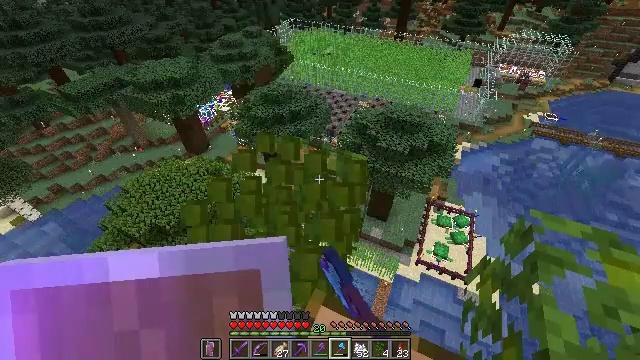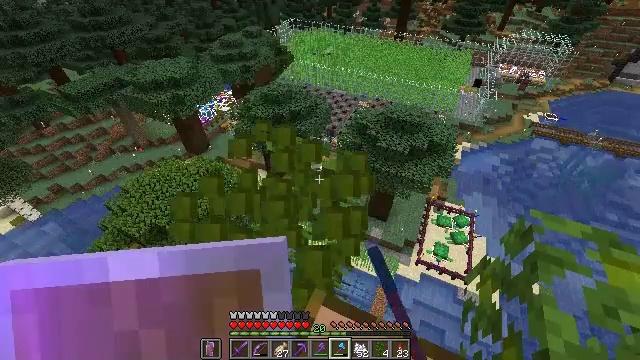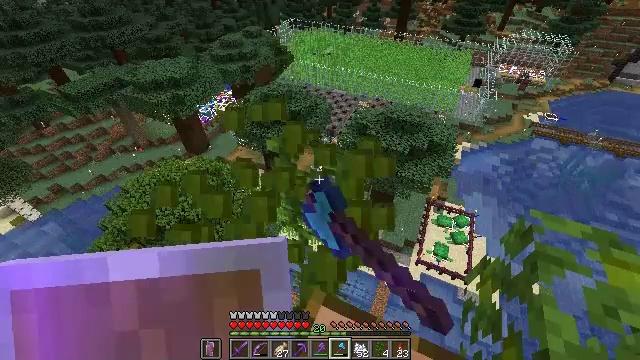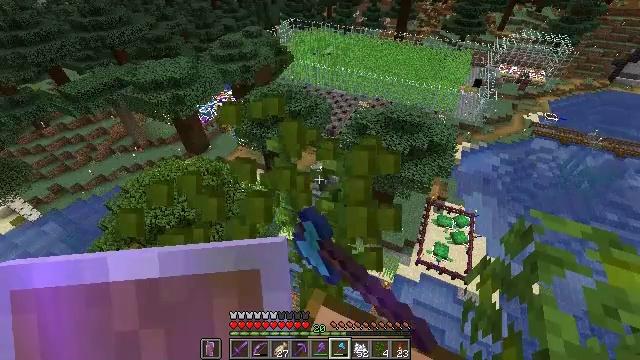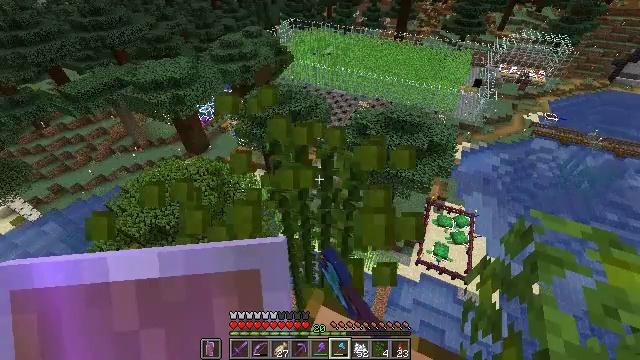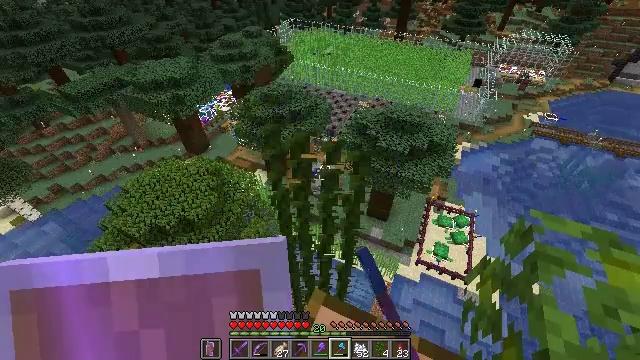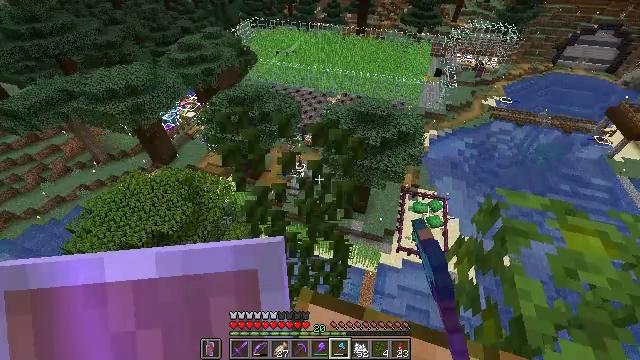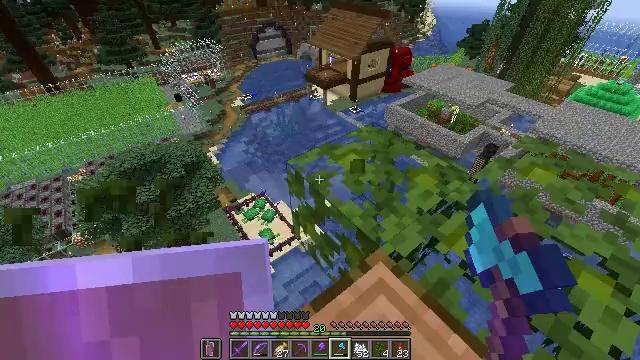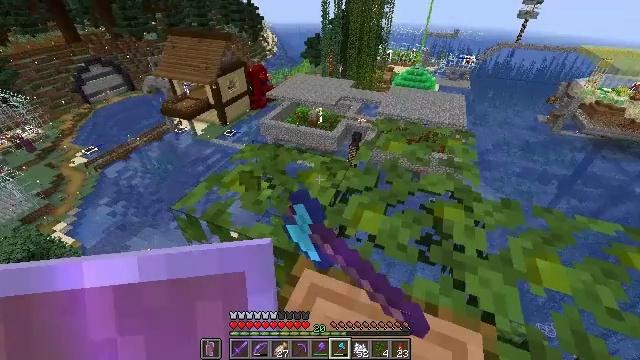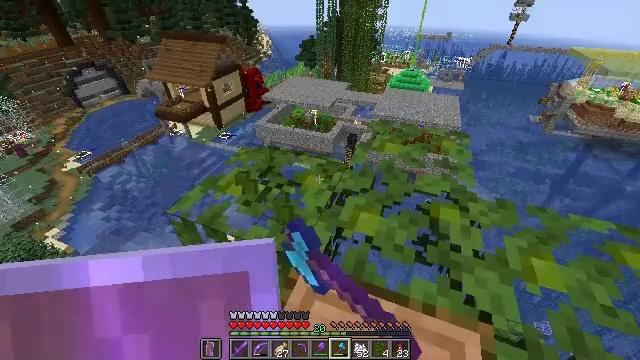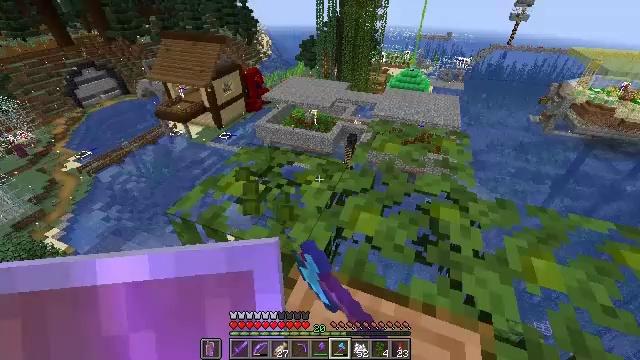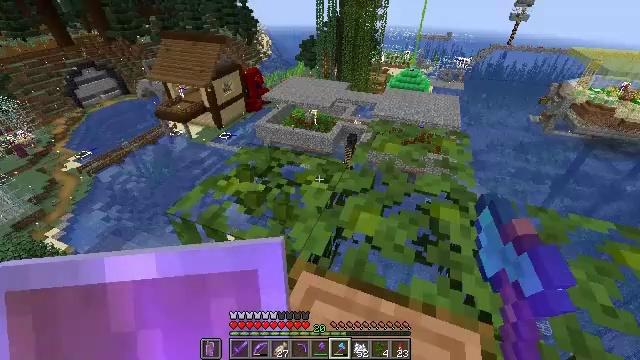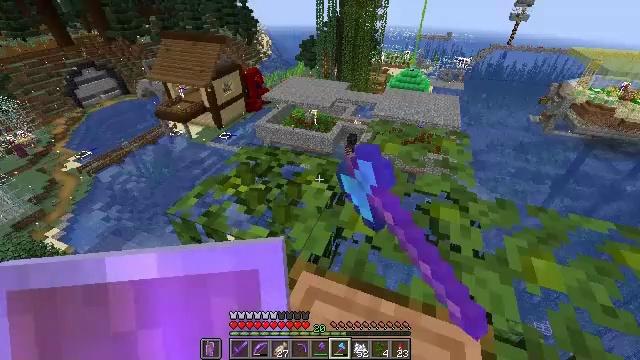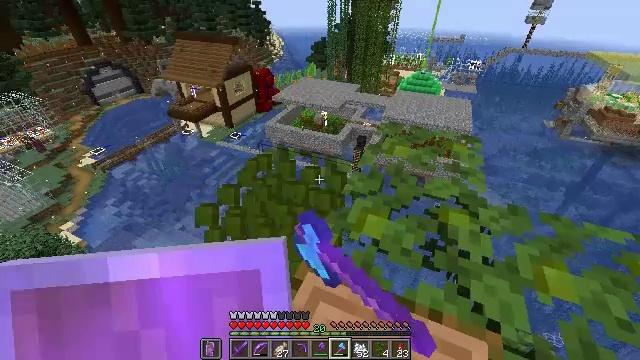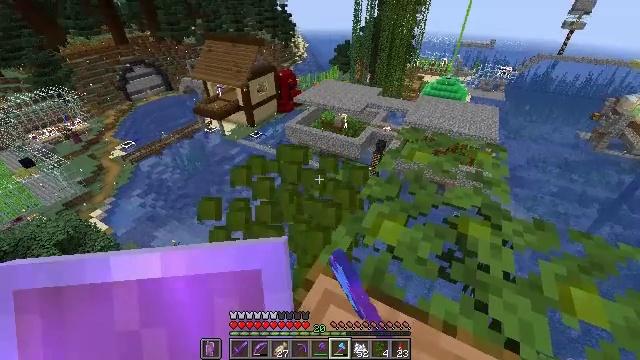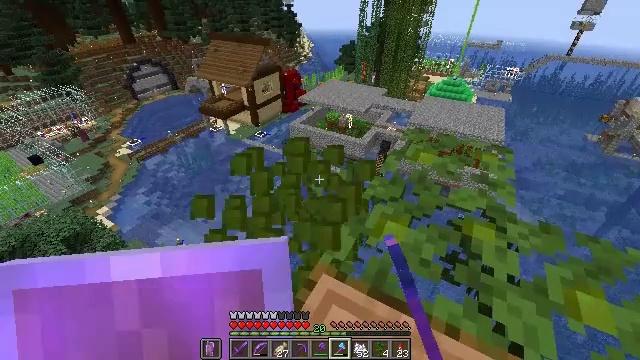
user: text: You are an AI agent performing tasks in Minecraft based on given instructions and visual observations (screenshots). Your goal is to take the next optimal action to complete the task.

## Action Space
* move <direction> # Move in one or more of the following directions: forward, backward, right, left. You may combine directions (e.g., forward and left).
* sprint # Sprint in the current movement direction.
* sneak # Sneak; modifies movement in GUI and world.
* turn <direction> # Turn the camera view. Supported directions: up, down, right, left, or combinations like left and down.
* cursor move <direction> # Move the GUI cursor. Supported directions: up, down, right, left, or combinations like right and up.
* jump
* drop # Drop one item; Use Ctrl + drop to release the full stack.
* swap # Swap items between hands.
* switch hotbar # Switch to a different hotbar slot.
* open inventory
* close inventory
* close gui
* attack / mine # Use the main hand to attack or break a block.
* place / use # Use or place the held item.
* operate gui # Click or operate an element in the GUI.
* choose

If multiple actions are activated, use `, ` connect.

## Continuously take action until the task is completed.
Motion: motion action
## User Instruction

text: Gather jungle leaves from the tree.
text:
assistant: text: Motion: sneak, attack / mine
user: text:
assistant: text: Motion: sneak, attack / mine
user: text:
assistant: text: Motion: sneak, attack / mine
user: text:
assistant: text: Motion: sneak, attack / mine
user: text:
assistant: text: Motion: sneak, attack / mine
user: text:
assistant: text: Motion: sneak, turn right, attack / mine
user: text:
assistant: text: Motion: sneak, turn right and up, attack / mine
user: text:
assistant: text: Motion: sneak, turn right and up, attack / mine
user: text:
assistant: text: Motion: sneak, turn right, attack / mine
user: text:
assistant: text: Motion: sneak, attack / mine
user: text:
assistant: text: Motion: sneak, attack / mine
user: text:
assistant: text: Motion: sneak, attack / mine
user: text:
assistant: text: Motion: sneak, turn left, attack / mine
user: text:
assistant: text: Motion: sneak, turn left, attack / mine
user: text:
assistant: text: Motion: sneak, turn left, attack / mine
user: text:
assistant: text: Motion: sneak, attack / mine
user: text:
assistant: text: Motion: sneak, attack / mine
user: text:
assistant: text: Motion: sneak, attack / mine
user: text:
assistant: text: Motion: sneak, attack / mine
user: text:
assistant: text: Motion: sneak, turn right, attack / mine
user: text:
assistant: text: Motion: sneak, turn right and down, attack / mine
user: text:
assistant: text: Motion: sneak, turn right and down, attack / mine
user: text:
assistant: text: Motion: sneak, attack / mine
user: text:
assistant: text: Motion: sneak, attack / mine
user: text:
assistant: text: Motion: sneak, attack / mine
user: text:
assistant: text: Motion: sneak, attack / mine
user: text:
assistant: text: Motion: sneak, attack / mine
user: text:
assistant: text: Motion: sneak, attack / mine
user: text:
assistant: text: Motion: sneak, attack / mine
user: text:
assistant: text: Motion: sneak, attack / mine